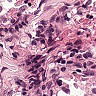
Metastatic tissue present: no